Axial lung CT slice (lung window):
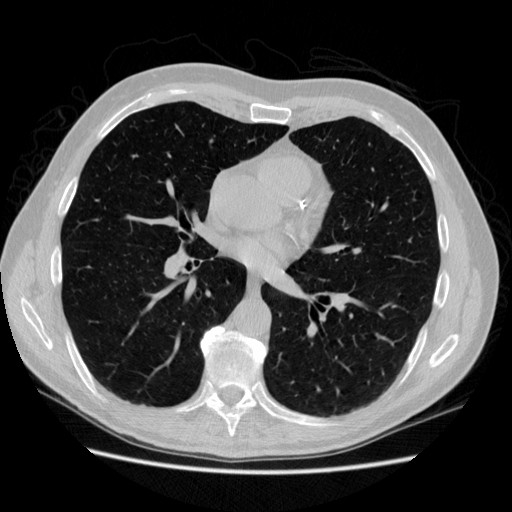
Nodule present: no